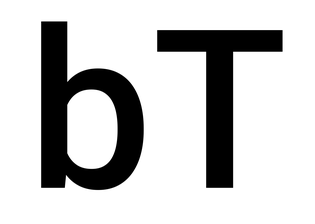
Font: Roboto_Medium